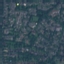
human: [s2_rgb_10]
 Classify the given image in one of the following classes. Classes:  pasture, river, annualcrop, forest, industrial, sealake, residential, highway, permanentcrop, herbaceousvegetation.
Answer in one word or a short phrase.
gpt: Residential